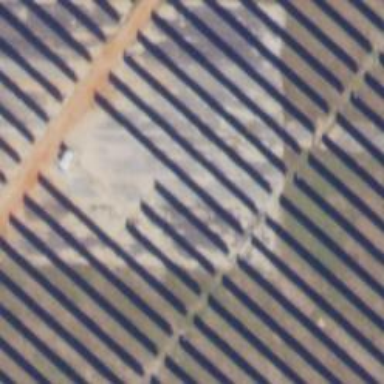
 consisting of solar photovoltaic panels."